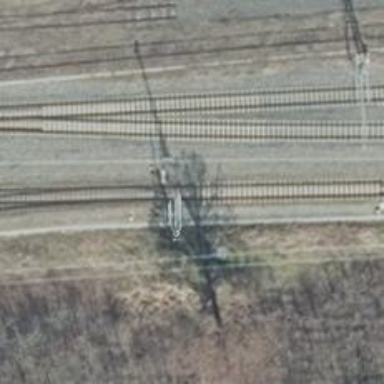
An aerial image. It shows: Railway switch with the turnout on the left side.